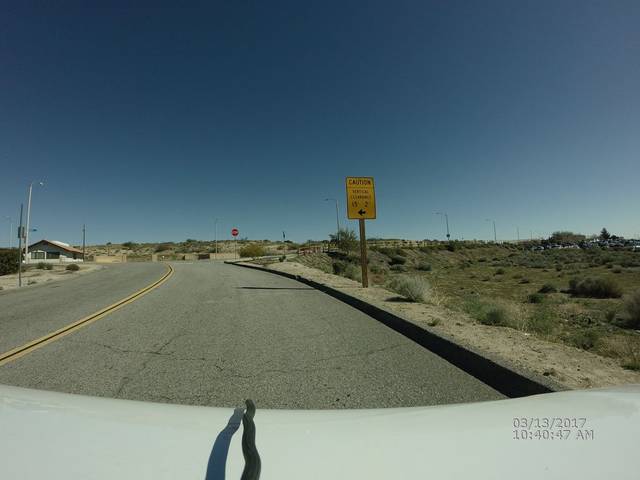
Region: United States
Coordinates: 34.557, -118.13